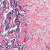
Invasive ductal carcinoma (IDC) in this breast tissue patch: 1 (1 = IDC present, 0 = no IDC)